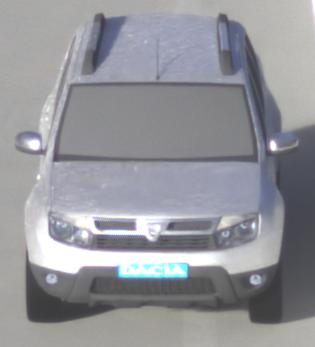
Make: Dacia
Model: Duster dCi 110 FAP
Detailed model: Duster (I)
Model produced from: 2010/06
Model produced until: 2013/11
Doors: 5
Color: white
Road condition: dry road
Daytime: morning or afternoon
Contrast: medium contrast